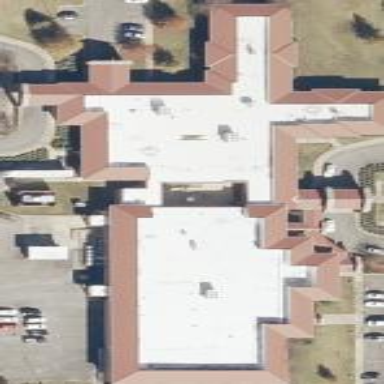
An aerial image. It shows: Hospital building.